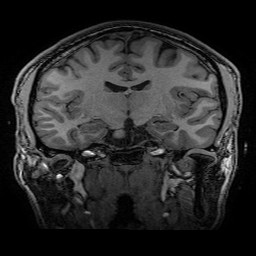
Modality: T1w
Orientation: sagittal
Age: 21
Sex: male
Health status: healthy